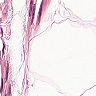
Metastatic tissue present: no